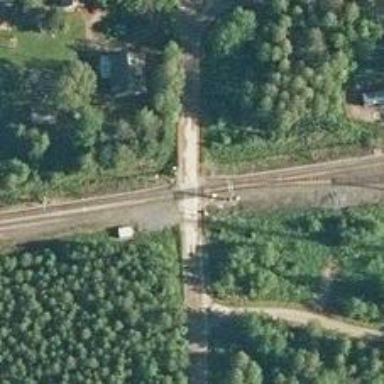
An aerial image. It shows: Level crossing with both lights and saltire in place.